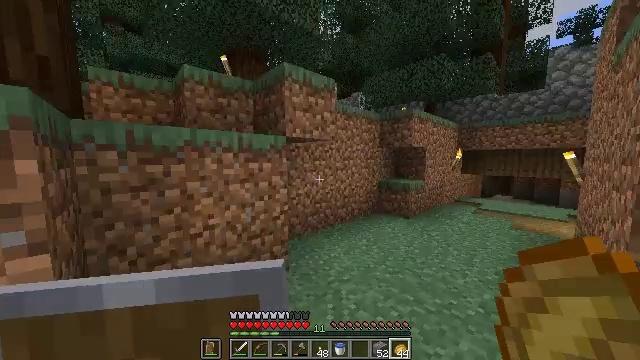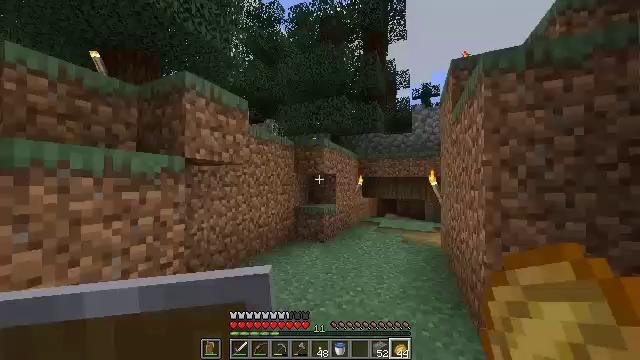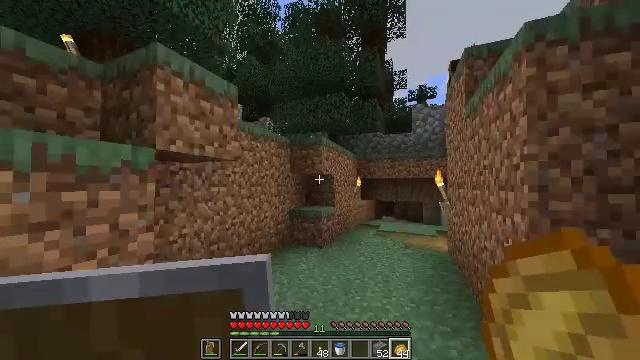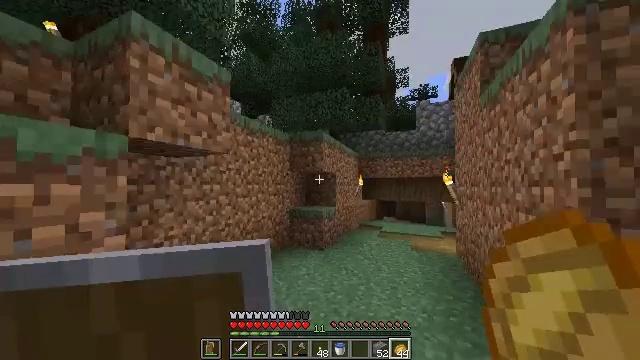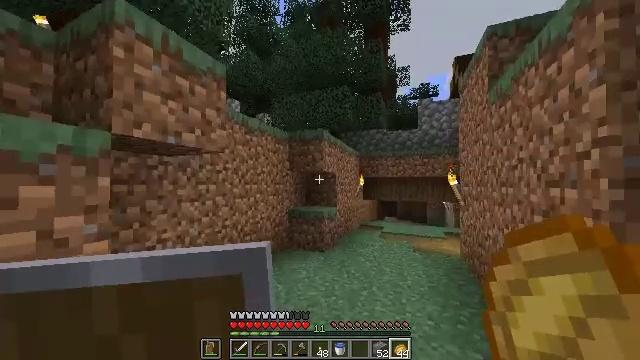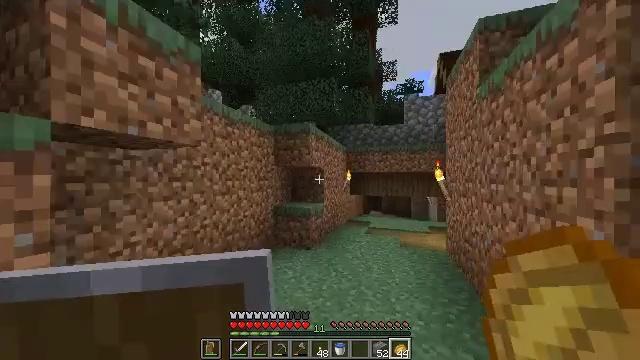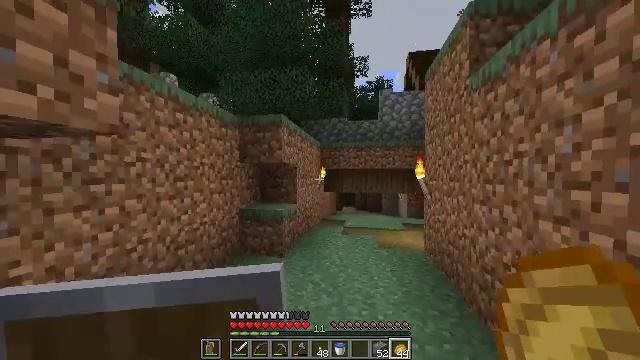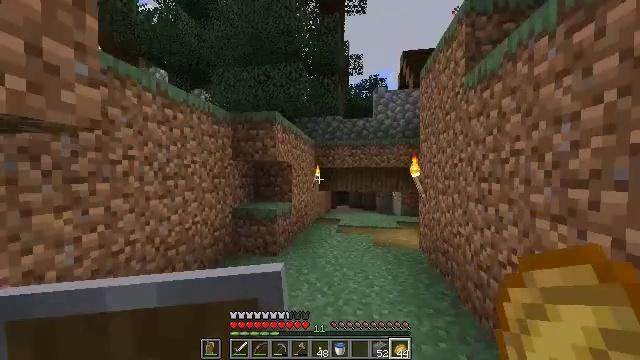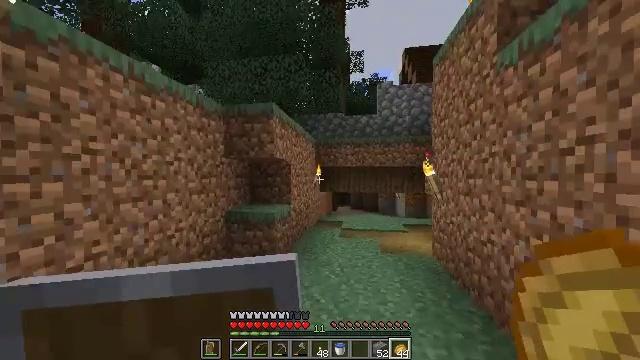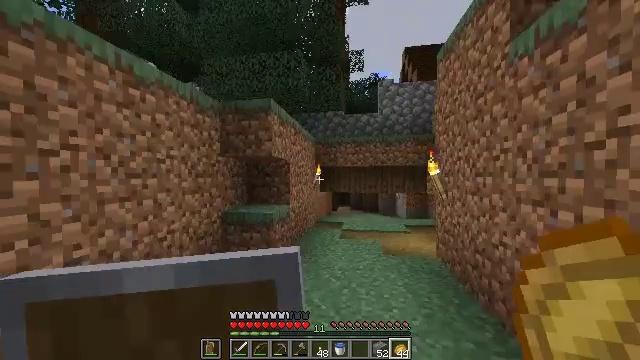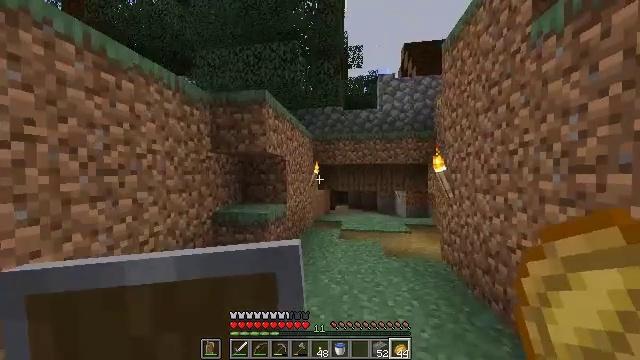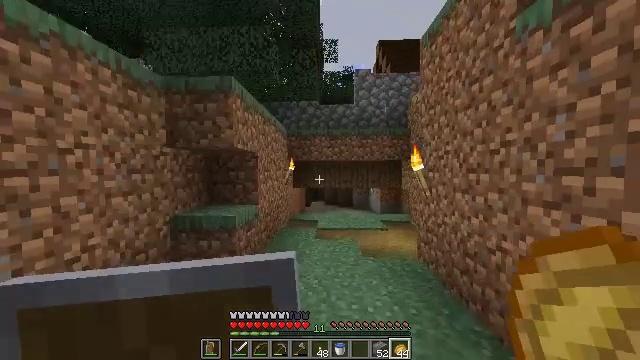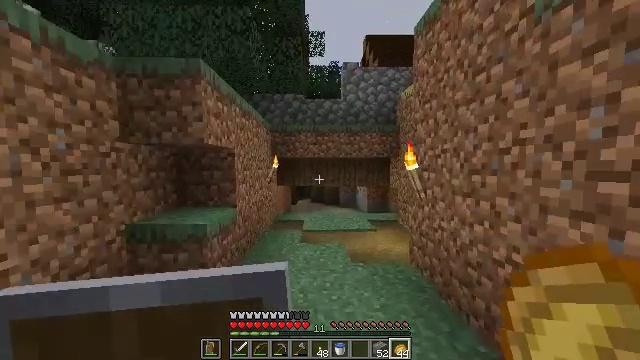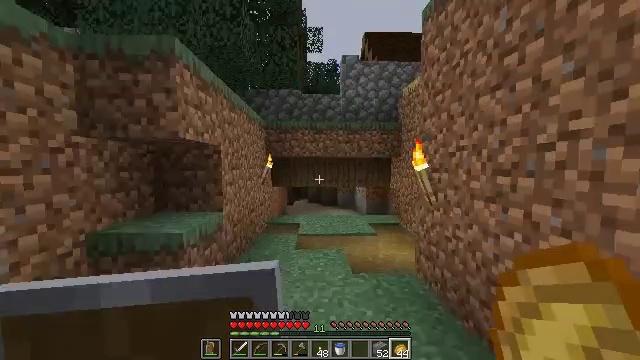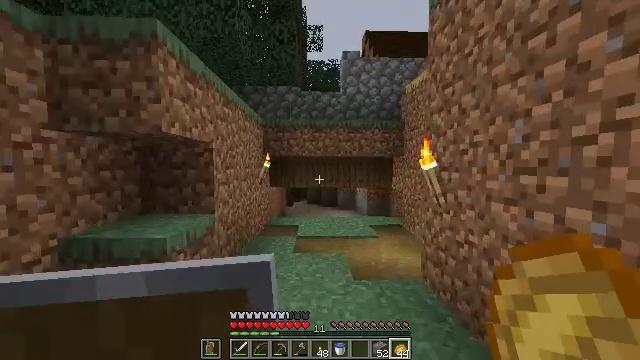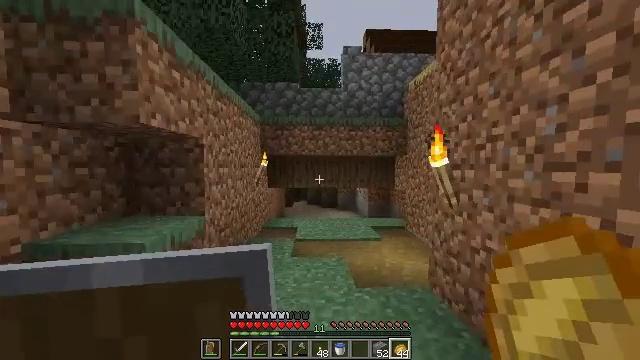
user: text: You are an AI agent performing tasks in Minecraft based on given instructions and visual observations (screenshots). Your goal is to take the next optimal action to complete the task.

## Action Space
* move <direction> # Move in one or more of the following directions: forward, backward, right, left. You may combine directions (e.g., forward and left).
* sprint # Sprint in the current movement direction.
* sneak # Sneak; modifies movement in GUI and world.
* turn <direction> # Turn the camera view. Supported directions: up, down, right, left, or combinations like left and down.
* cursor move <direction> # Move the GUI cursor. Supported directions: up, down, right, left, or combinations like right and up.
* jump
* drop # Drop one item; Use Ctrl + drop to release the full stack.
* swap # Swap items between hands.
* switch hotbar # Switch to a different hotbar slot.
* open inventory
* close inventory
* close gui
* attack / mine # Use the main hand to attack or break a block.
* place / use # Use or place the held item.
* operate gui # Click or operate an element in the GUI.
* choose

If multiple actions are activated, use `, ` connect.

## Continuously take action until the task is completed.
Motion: motion action
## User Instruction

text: Attack the chest to pick it up.
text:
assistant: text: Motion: move forward, turn right and up
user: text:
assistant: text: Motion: move forward, turn right
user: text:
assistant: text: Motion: move forward
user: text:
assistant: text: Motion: move forward
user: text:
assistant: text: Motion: move forward, turn right and down
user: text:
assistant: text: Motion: move forward, turn right
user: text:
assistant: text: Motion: move forward, turn right
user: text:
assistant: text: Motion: move forward
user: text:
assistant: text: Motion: move forward
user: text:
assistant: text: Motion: move forward
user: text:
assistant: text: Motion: move forward, turn right and down
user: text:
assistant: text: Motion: move forward, turn right
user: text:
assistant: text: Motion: move forward
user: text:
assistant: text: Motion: move forward
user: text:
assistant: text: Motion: move forward
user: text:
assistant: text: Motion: move forward
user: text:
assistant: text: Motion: move forward
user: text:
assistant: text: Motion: move forward, turn right
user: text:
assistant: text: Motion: move forward, turn right
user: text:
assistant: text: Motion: move forward, use / place
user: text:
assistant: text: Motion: move forward, use / place
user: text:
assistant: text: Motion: move forward
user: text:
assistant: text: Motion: move forward
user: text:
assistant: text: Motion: move forward
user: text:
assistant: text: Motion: move forward
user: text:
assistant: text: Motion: move forward, use / place
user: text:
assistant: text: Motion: move forward, use / place
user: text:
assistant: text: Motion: move forward
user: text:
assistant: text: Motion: move forward, turn right
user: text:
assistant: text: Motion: move forward, turn right